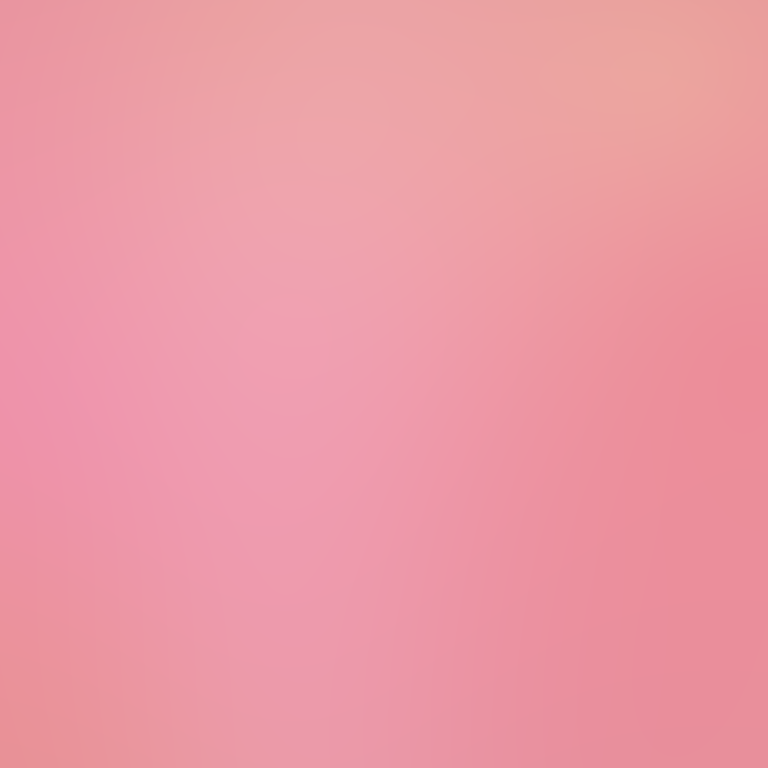
Abstract light effect, smooth gradient from soft pink to light coral, calm atmosphere, diffuse glow, no room, no furniture, no objects.